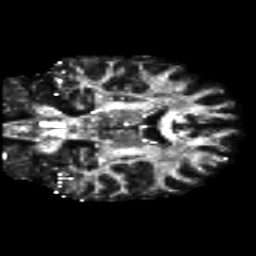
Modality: FA
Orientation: coronal
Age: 34
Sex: male
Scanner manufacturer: siemens
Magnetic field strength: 3 T
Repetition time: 8.8 s
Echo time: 0.085 s